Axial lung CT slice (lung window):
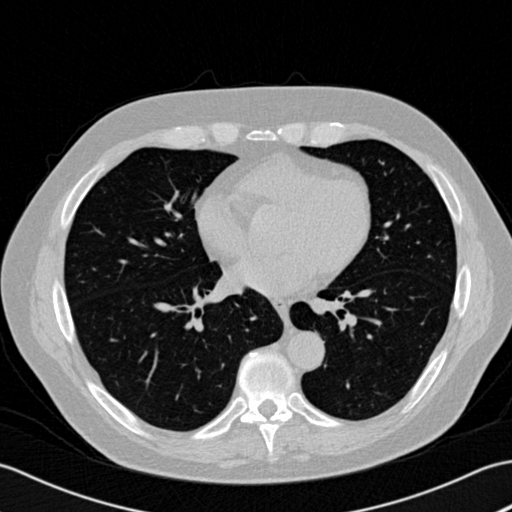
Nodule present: no